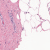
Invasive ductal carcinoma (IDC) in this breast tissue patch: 0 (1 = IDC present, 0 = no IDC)